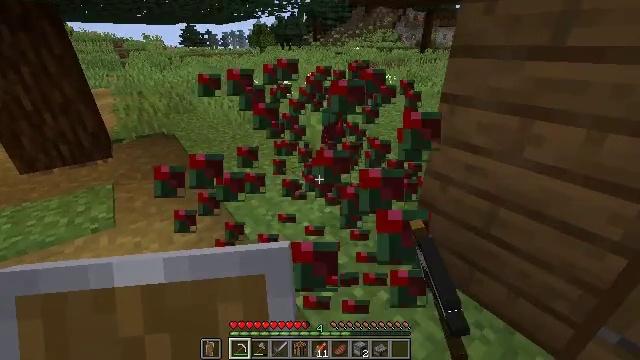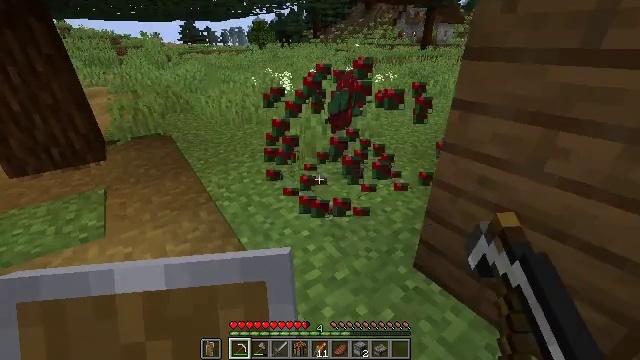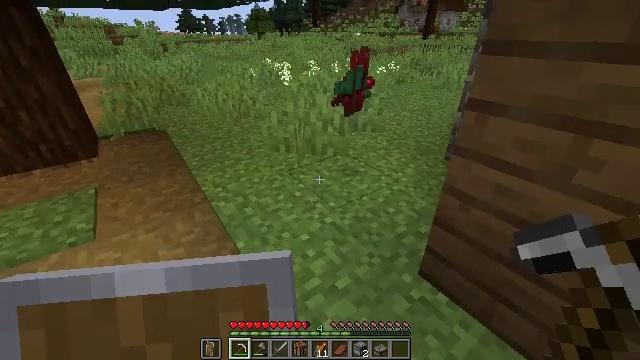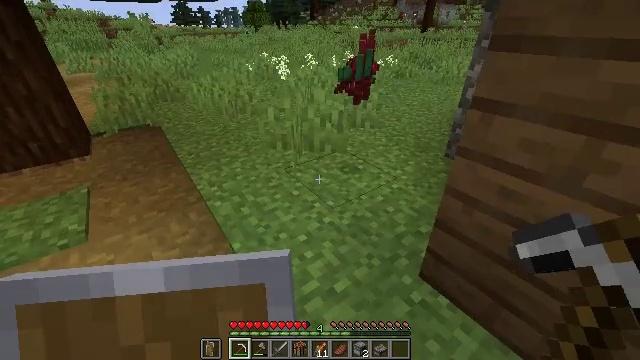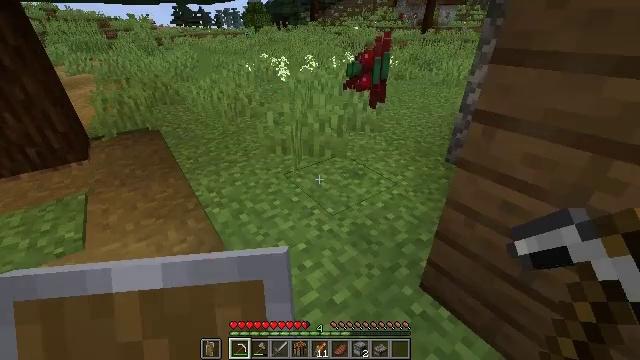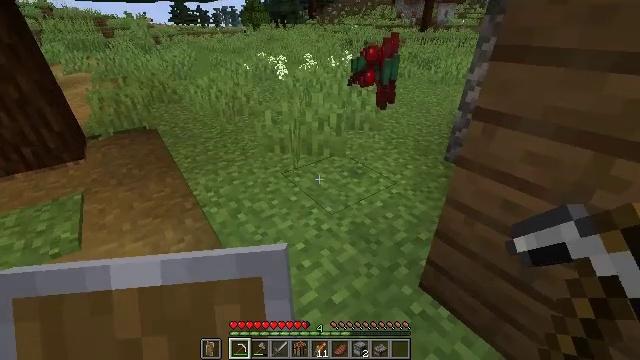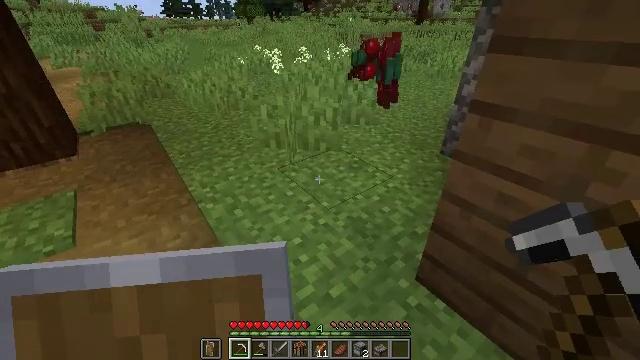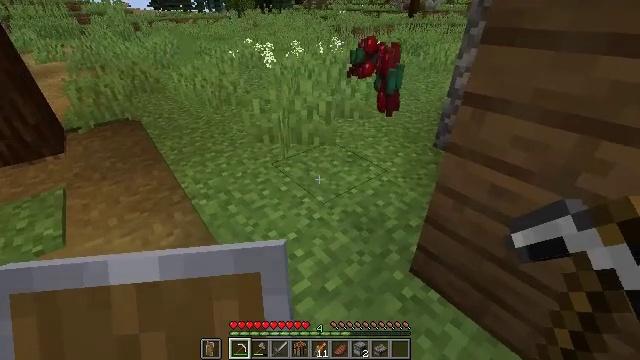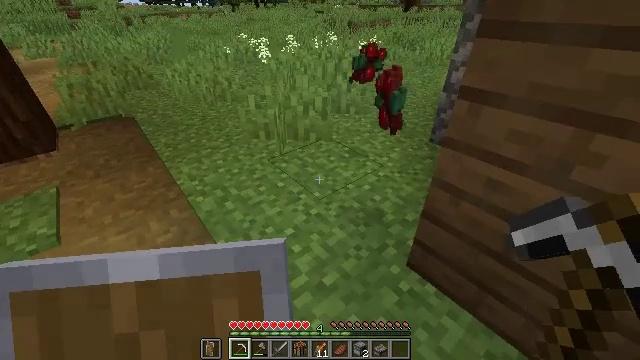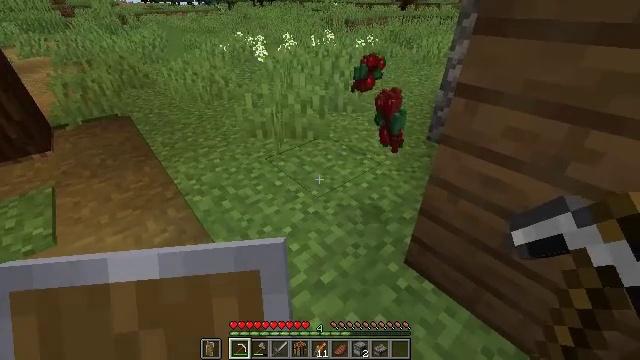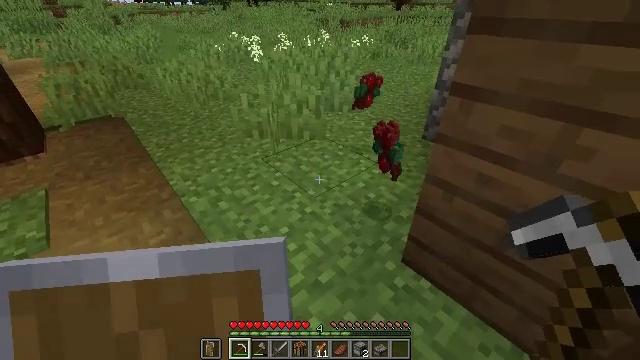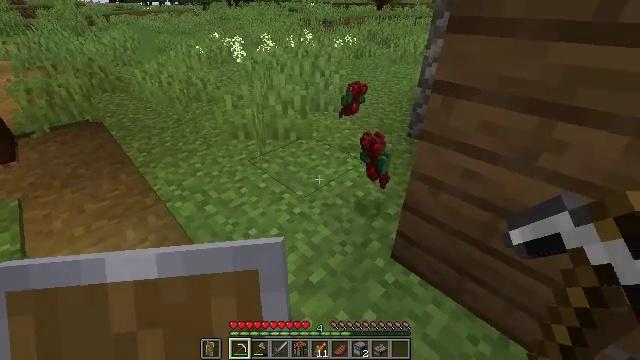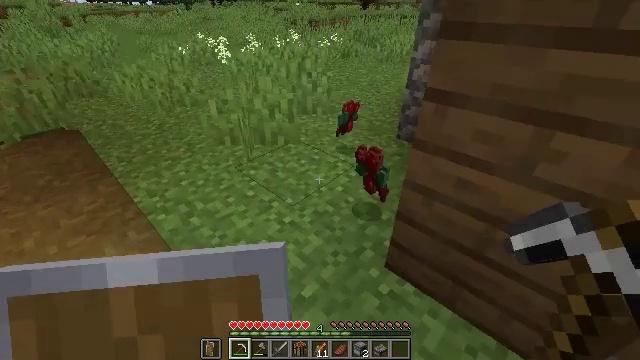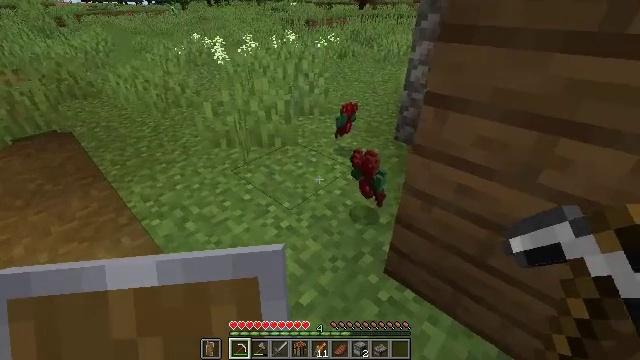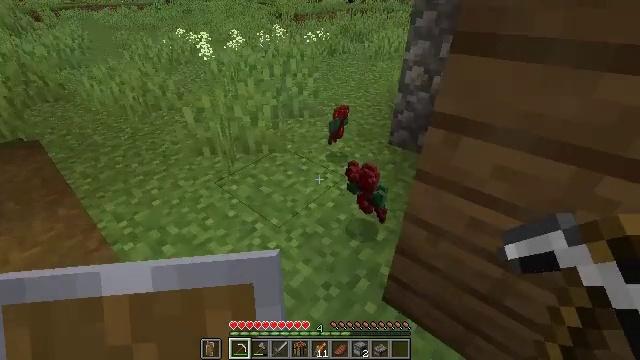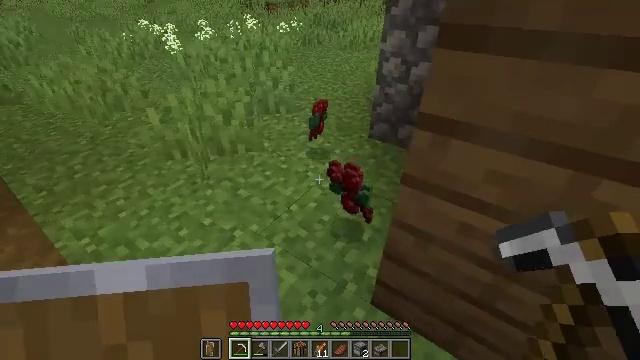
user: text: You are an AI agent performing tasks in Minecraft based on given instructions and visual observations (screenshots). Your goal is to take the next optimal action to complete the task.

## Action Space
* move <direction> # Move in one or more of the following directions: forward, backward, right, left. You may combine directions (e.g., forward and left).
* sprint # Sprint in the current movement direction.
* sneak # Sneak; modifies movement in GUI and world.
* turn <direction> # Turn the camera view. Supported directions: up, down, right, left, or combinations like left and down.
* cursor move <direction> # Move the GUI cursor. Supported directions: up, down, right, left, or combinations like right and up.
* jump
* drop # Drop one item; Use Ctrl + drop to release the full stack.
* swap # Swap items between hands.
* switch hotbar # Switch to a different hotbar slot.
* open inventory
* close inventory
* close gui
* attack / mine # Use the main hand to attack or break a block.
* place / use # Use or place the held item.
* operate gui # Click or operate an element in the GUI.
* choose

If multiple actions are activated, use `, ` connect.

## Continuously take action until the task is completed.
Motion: motion action
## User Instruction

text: Retrieve the blue bed from the ground.
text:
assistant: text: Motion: move forward
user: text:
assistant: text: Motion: turn down
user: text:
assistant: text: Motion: turn down
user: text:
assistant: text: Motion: no_op
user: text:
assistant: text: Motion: no_op
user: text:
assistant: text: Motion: turn down
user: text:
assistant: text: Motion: turn right and down
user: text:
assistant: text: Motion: no_op
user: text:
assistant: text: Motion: no_op
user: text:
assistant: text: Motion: no_op
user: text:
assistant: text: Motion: turn right
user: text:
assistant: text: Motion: move forward, turn right
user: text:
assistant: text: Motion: move forward
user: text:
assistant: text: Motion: move forward, turn right
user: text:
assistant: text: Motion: move forward, turn right and down
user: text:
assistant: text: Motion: move forward, turn right and down
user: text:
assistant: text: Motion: turn right
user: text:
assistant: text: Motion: no_op
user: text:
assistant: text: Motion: no_op
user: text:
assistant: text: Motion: no_op
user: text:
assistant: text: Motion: open inventory
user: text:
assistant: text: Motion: open inventory
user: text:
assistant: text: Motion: open inventory
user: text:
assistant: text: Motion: no_op
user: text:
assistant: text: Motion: cursor move right and down
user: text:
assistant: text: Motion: cursor move right and down
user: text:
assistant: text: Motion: cursor move right and down
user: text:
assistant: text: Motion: cursor move right and down
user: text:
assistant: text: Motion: cursor move right and down
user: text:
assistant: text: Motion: cursor move right